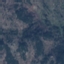
Land use / land cover class: HerbaceousVegetation